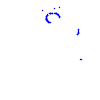
Particle: proton